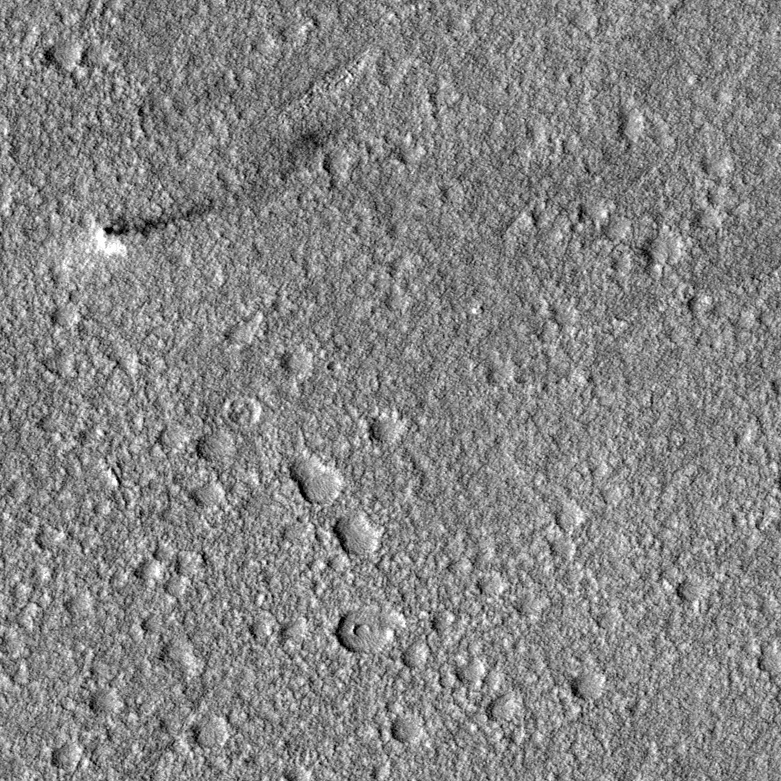
Label: dustdevil